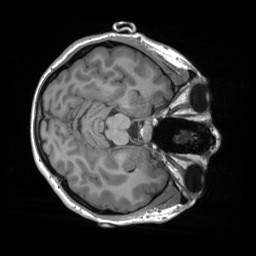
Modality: T1w
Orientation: axial
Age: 22
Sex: female
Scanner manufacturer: siemens
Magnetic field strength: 3 T
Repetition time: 1.8 s
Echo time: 0.00241 s